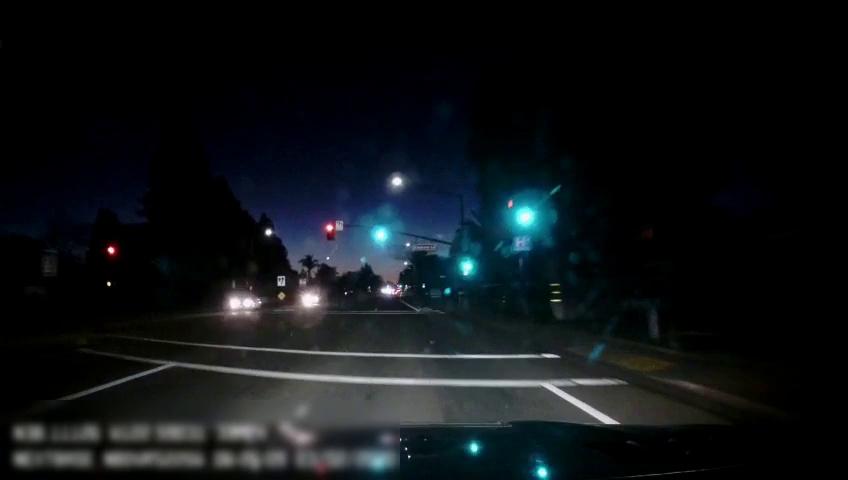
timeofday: Night
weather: Other
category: Drivable Space
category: Vehicles | Car
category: Vehicles | Car
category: Lanes | Current Lane
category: Lanes | Current Lane
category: Lanes | Alternate Lane
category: Lanes | Current Lane
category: Lanes | Current Lane
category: Traffic | Signs
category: Traffic | Lights
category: Traffic | Signs
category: Traffic | Signs
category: Traffic | Signs
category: Traffic | Signs